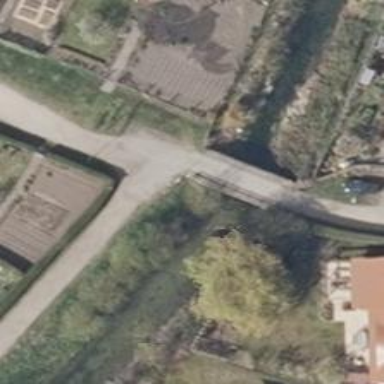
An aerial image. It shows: Alley road with track surface of grade 4.